Field crop: tomato
Growth stage: 1
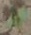
Species: solanum